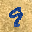
Label: 9